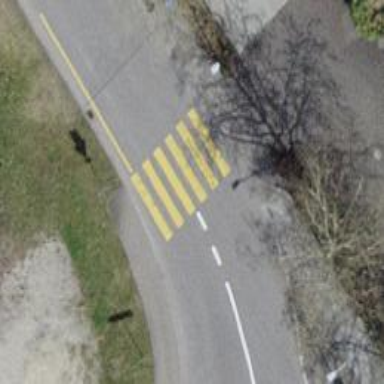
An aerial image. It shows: Uncontrolled zebra crossing on the road.